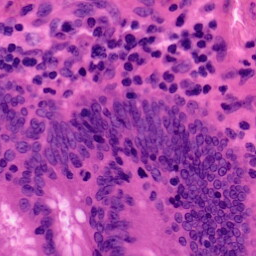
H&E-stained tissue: Colon